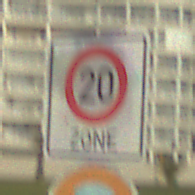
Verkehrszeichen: BeginnZone20
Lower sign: EingeschraenktesHalteverbot
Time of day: MorningAfternoon
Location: Outdoor (Suburban)
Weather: PartlyCloudy
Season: NotSpecified
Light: Natural